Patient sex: F
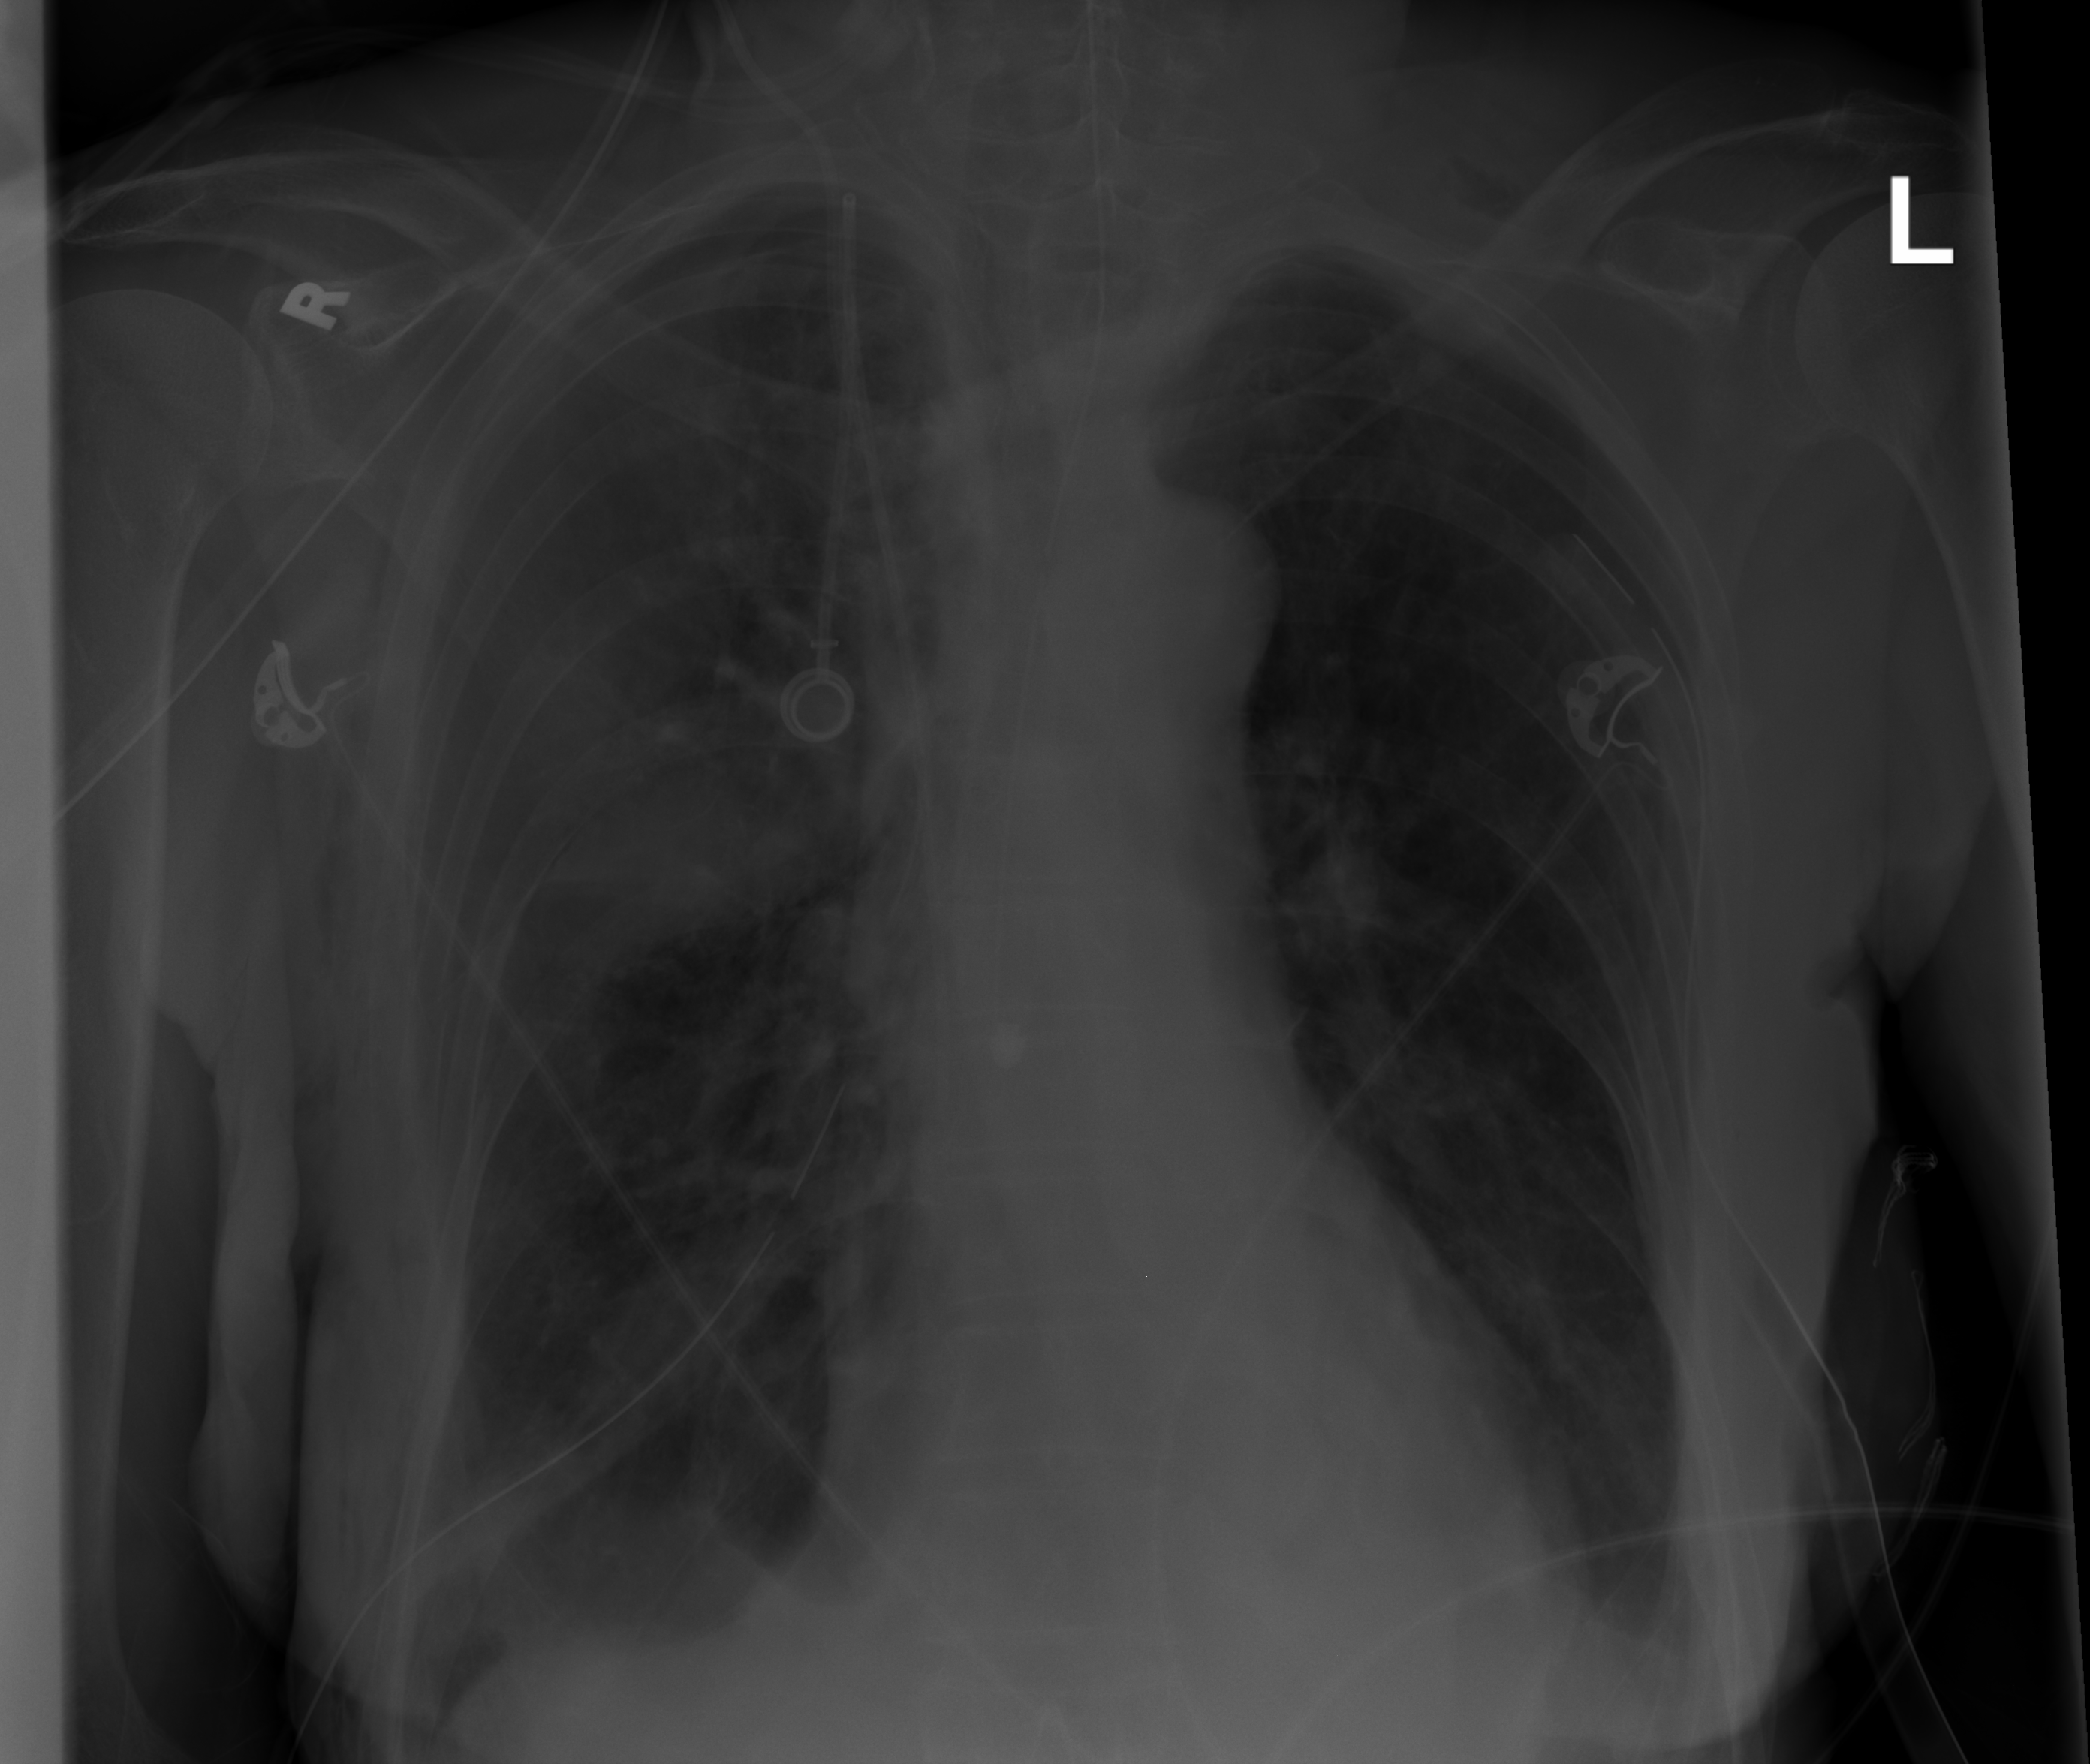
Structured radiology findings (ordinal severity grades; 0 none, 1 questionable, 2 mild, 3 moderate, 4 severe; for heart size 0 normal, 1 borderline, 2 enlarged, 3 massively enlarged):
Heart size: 0
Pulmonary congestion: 2
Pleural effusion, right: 2
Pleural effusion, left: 1
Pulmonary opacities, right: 2
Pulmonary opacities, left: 0
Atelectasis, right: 3
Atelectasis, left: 2